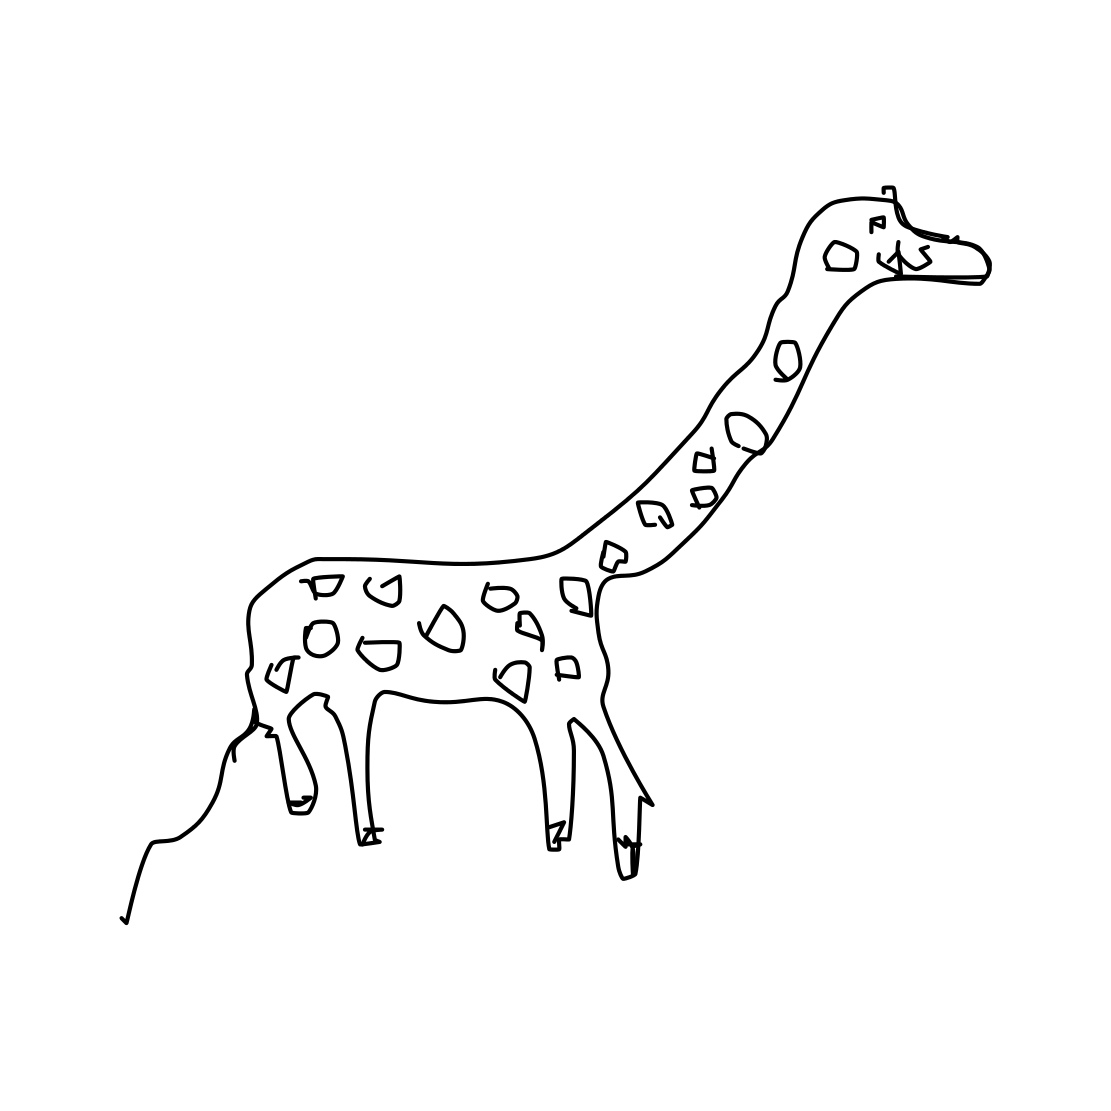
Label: giraffe